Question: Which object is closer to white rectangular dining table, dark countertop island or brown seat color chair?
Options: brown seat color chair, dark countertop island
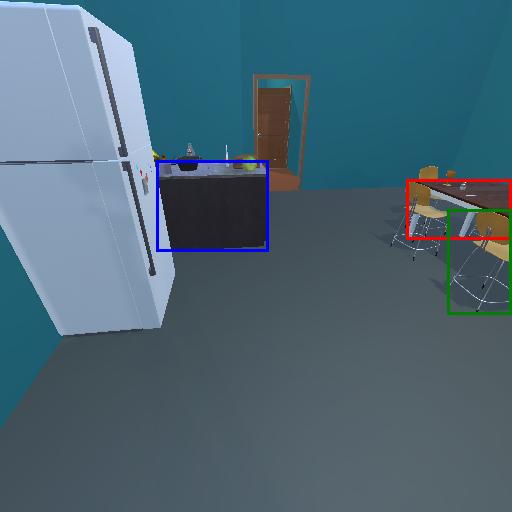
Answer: brown seat color chair